Question: So I'm implementing my first Android project with the MVVM pattern by following the official Android docs schema (below) and other internet resources.

In another activity I used a to save some user settings. Now I need those settings in a class, but without the context I can't access the Shared Prefs.
Any suggestion on how to accomplish that?
P.S. I'm using Java...
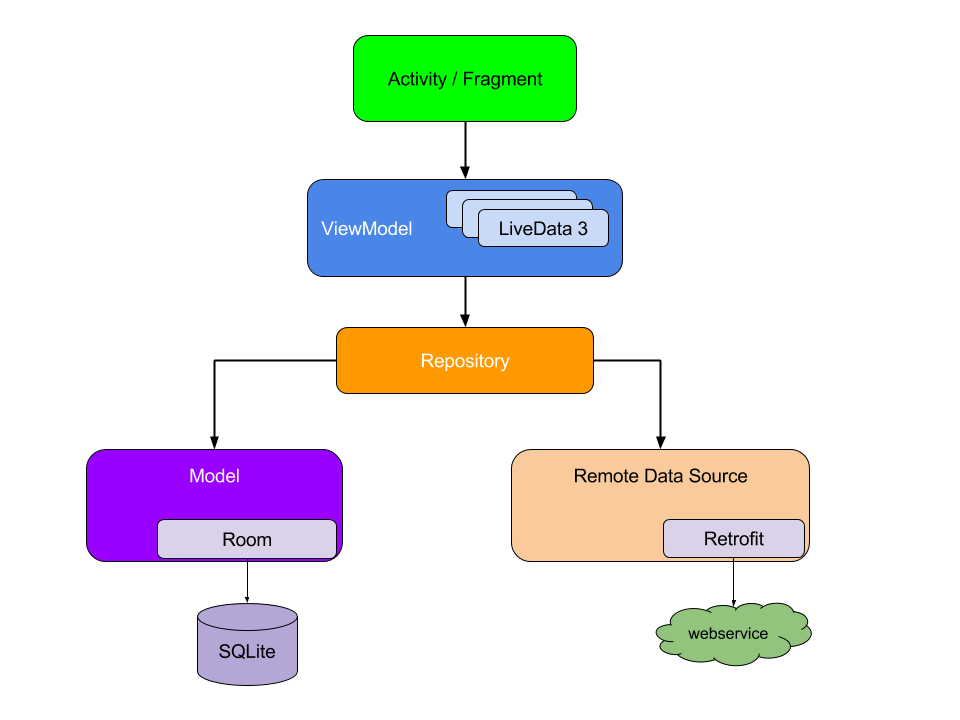
Answer: From their documentation (<URL>
> To retrieve an instance of SharedPreferences that the preference hierarchy in this fragment will use by default, call PreferenceManager.getDefaultSharedPreferences(android.content.Context) with a context in the same package as this fragment.
I don't believe this is referring to the exact package the file is in, but the overall top level package of your source files. As I am able break out my fragments/activities in different packages from the one where my PreferenceFragmentCompat is located in and able to retrieve the stored settings.
I wouldn't advise passing in the fragment/activity context to your Remote Data Source class, but if you have dagger setup you could inject an instance of PreferenceManager class created from app context through the constructor and fetch whatever settings you need. Or, you can pass those settings that your data source requires from your view -> vm -> repository/data source.
Using the MVVM with repository pattern (your data source class) I would do something like the following:
1.) Create a ViewModel which holds an instance of your data source/repository class.
2.) From your view (activity/fragment), obtain an instance of PreferenceManager and fetch the settings you need.
3.) Pass them along to your viewModel which then passes it along to your data source/repository.
4.) Do whatever you need in your data source class with those settings
'''
... inside your view class
val pref = PreferenceManager.getDefaultSharedPreferences(context).getString(PREF_KEY_NAME, null)
viewModel.yourMethod(pref)
... inside your viewmodel class
fun yourMethod(pref: String?) {
repository.doSomething(pref)
}
... inside your repository/data source class
fun doSomething(pref: String?) {
// whatever you need to do with this pref.
// e.g. api call
api.doMethod(pref)
}
'''